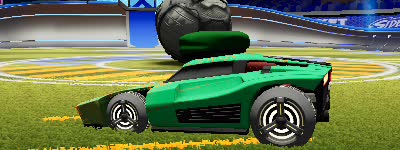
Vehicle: breakout